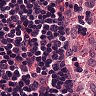
Metastatic tissue present: no